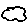
Label: cloud